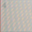
Piece: xx